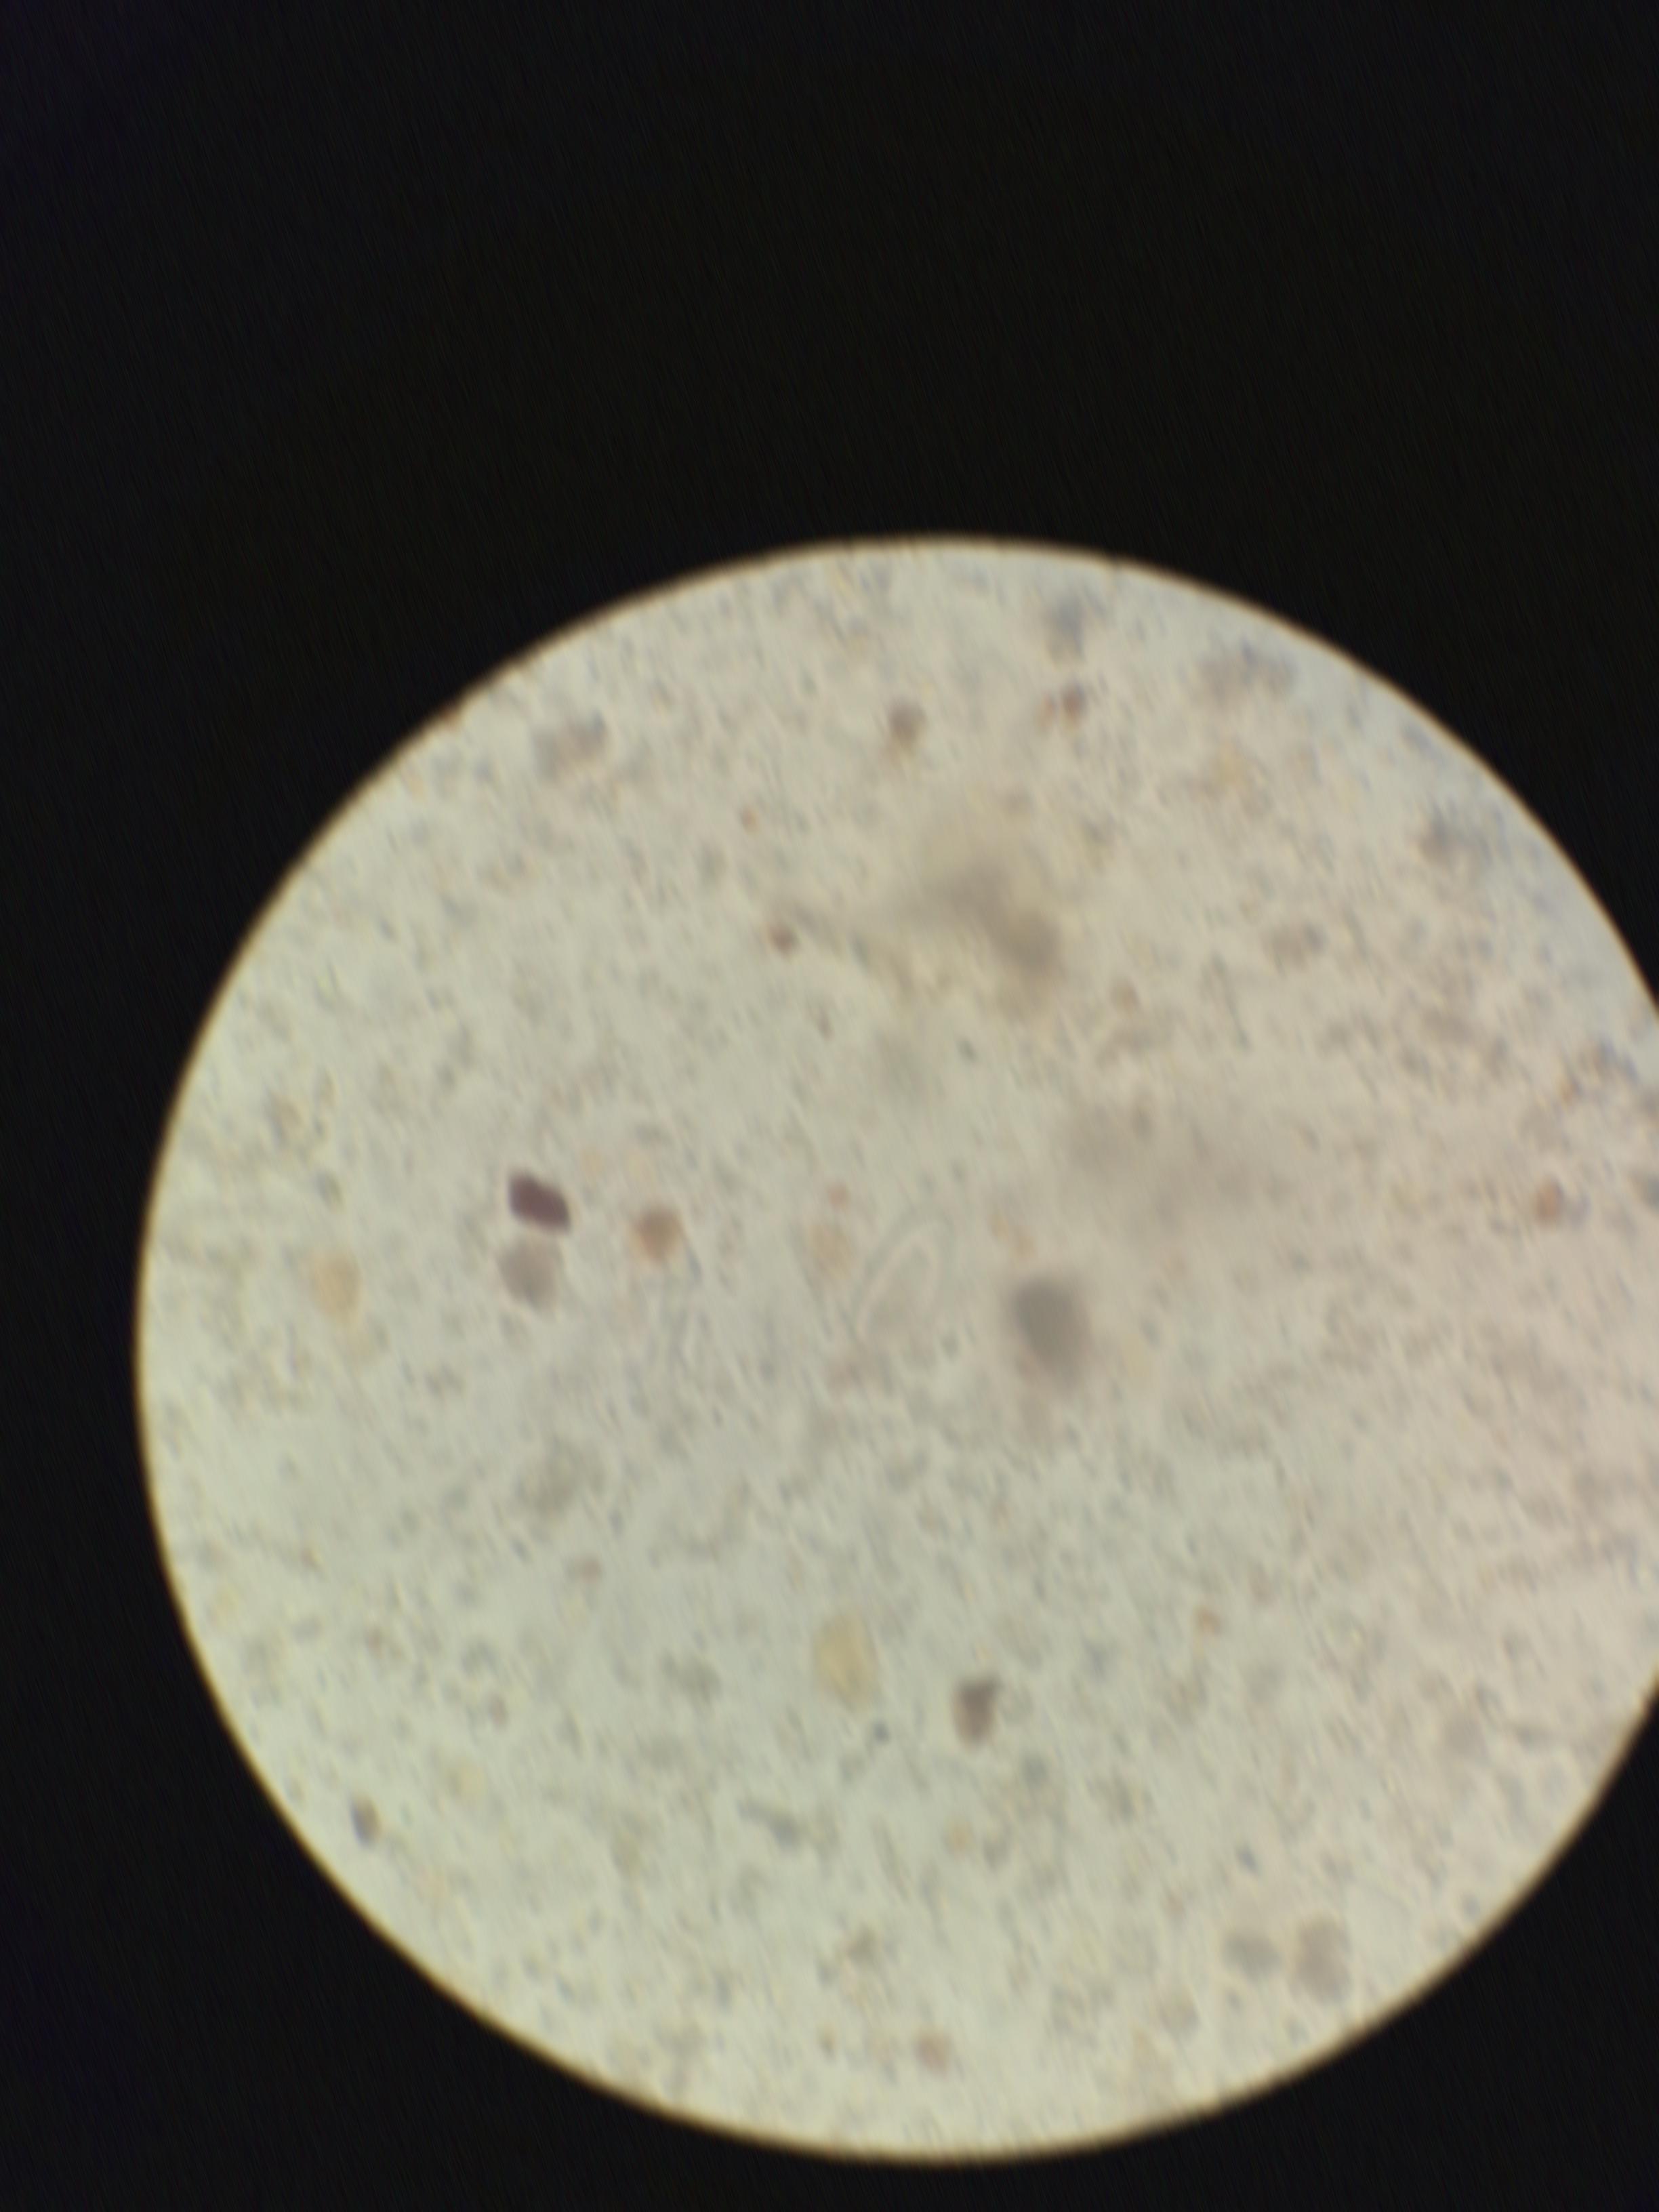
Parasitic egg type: Enterobius vermicularis